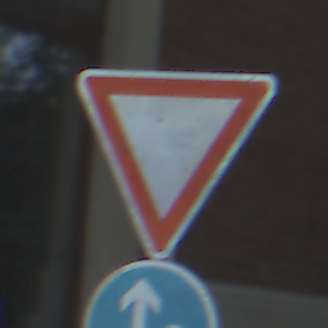
Verkehrszeichen: VorfahrtGewaehren
Zusatzzeichen unten: VorgeschriebeneFahrtrichtungGeradeausOderRechts
Umgebung: Outdoor, Suburban
Tageszeit: Midday
Wetter: Clear
Licht: Natural
Jahreszeit: NotSpecified
Kontrast: HighContrast